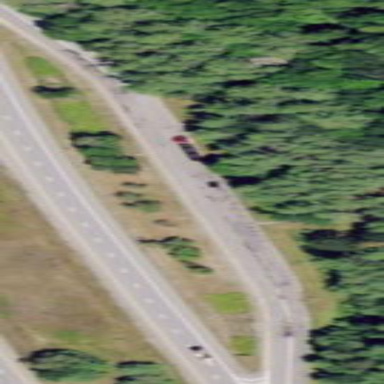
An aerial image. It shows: Rest area on the road.